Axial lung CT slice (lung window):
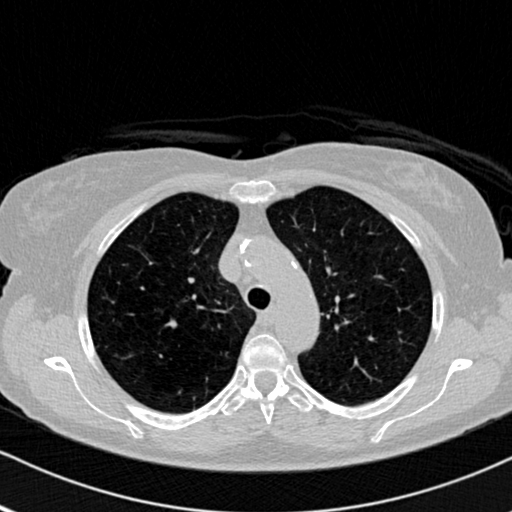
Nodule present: no